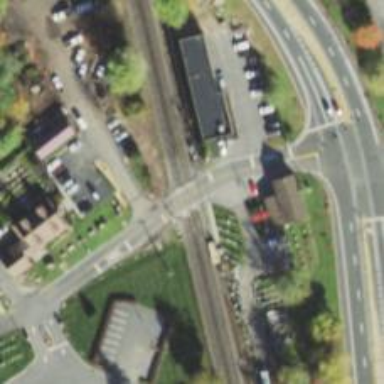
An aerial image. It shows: Level crossing with lights and barriers.